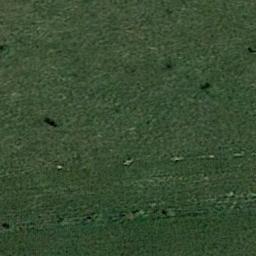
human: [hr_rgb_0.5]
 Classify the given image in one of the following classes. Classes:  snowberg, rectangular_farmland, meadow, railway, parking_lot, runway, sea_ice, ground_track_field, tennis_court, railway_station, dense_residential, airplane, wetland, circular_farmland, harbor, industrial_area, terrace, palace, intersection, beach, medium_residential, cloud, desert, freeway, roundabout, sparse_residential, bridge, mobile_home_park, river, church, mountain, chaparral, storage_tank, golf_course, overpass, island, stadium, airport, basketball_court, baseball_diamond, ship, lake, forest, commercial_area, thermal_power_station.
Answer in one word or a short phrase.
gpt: meadow